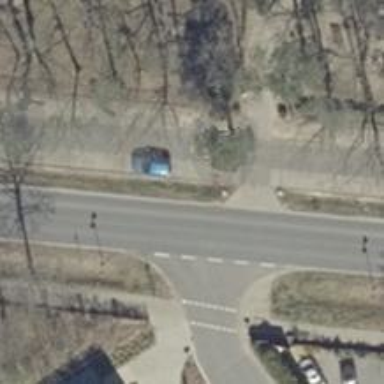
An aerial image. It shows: Secondary road with asphalt surface. It has separate sidewalks on both sides.